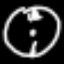
Label: clock